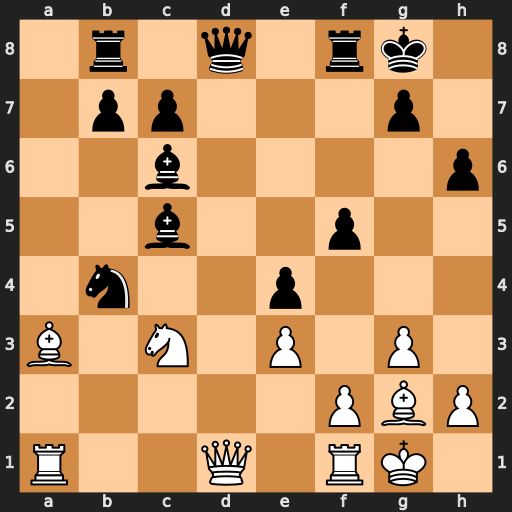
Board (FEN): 1r1q1rk1/1pp3p1/2b4p/2b2p2/1n2p3/B1N1P1P1/5PBP/R2Q1RK1
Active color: w
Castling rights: -
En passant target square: -
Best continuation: Qb3+ Rf7 Bxb4 Bxb4 Qxb4